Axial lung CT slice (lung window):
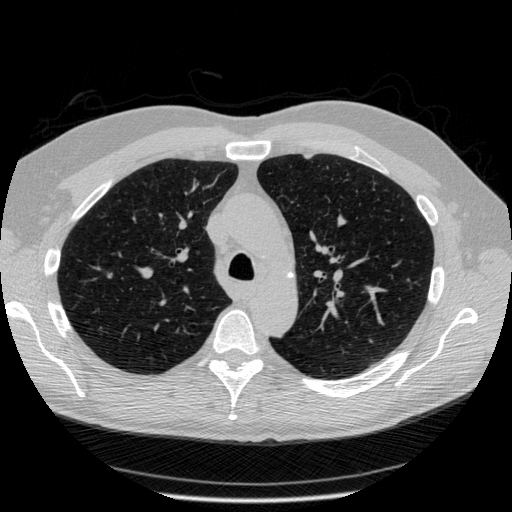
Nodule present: no